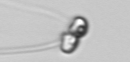
Label: flagellate